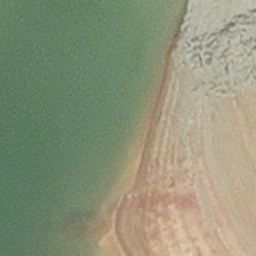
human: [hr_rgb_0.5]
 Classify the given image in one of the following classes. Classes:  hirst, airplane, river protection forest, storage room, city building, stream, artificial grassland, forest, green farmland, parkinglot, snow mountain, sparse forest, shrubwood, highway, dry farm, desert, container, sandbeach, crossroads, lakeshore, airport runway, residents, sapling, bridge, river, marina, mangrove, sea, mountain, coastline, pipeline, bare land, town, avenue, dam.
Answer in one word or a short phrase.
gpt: hirst